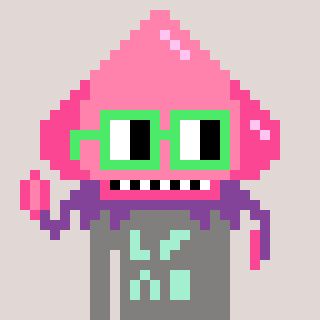
a pixel art character with square light green glasses, a squid-shaped head and a bluegrey-colored body on a warm background